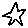
Label: star